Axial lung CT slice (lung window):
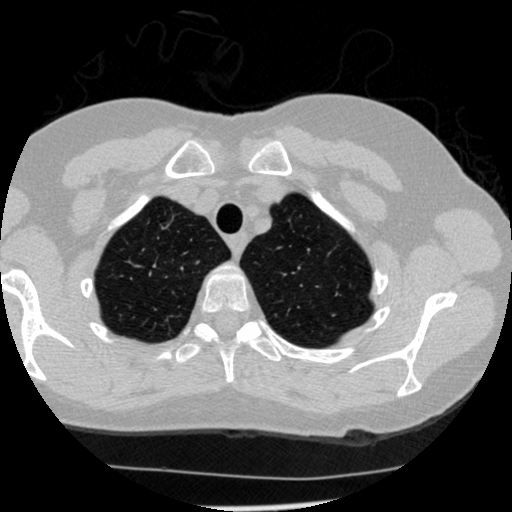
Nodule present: no